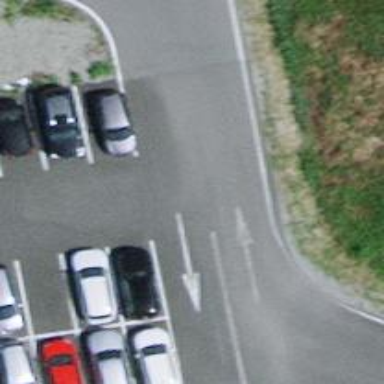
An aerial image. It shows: Parking aisle designated as service road.